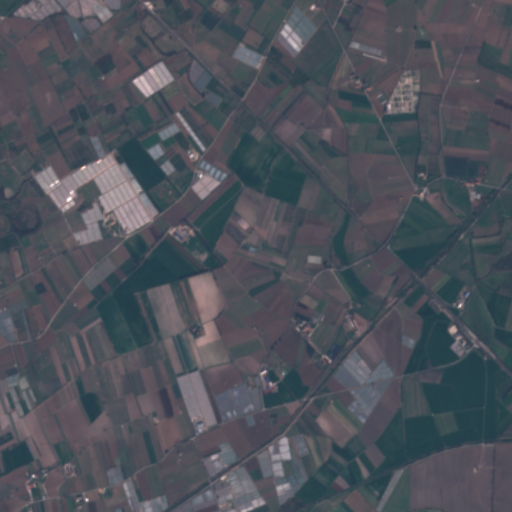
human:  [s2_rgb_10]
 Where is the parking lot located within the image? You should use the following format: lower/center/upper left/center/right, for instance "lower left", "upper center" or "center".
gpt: The parking lot is located in the lower right of the image.
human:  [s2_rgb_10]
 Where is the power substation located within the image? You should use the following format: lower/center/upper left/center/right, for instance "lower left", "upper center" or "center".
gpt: The power substation is located in the center right of the image.
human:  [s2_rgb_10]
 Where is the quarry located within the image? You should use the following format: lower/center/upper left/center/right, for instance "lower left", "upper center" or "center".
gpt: The quarry is located in the upper left of the image.
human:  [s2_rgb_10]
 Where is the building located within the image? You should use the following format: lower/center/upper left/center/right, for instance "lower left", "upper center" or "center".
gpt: There is no building in the image.